Question: I'm using the Google PageSpeed service to improve the page loading time of my site. The site is on GAE/P but I don't think that matters so much.
My page depends on a few resources:
- - - -
The waterfall of a page load (<URL> is below. In this page, I use Javascript to render a jQuery UI sortable.
The PageSpeed recommendations of inlining needed css/js seems impractical because of Bootstrap and jQuery.
I'm looking for advice as to how I can get the most bang for my buck to improve page speed. For example:
- - - -
I'd appreciate your ideas.

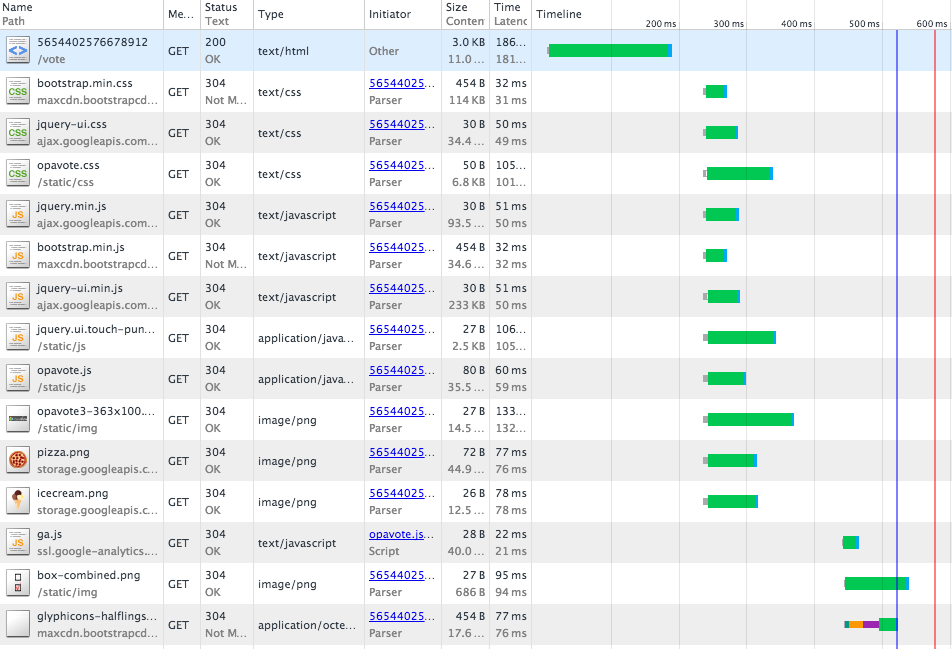
Answer: I think this answer will fall under the category of an opinion, but I'll try and make as logical an argument as I can for each statement.
> Should I combine all js (Bootstrap, jQuery, jQuery UI, mine) into a single js file and serve it myself?
Yes. A single resource means fewer round trips to the server, however don't be lazy with that server, look into some different options than just serving it from your domain.
> Should I combine all css (Bootstrap, jQuery UI, mine) into a single css and serve it myself?
Yes, for the same reasons.
> Should I combine images into a css sprite?
Maybe, this can be hard to maintain, and the benefits really depend on your application.
> Other things I should consider?
Consider hosting your static content with a service like Amazon's <URL>. You can also look into combining your pages into a single page web app. This way your users will only download and execute your resource once, while subsequent pages will only load in data. This approach presents other challenges though like searching/indexing as well as complexity in the code.